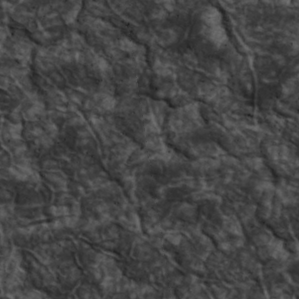
Label: non_frost